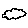
Label: cloud